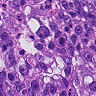
Metastatic tissue present: yes